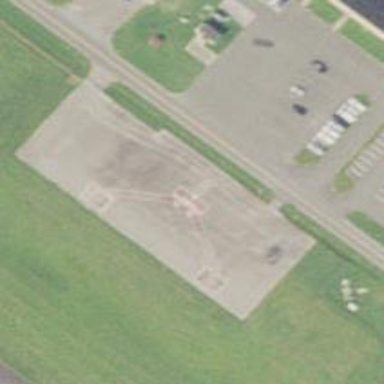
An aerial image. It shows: Image of helipad at airport.